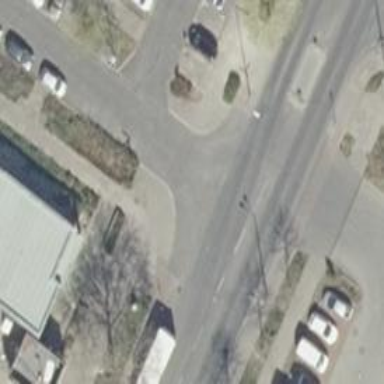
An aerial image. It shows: Unmarked road crossing.